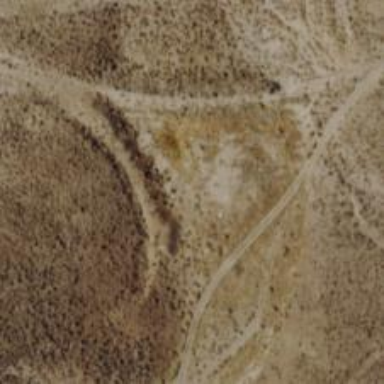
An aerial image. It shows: Abandoned railway.